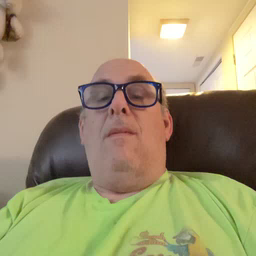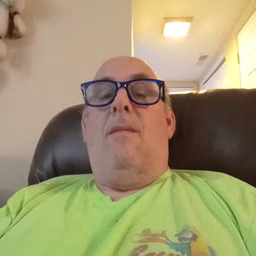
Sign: high